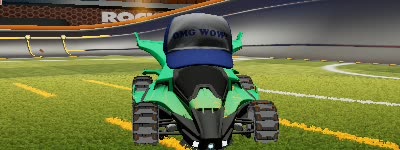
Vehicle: aftershock